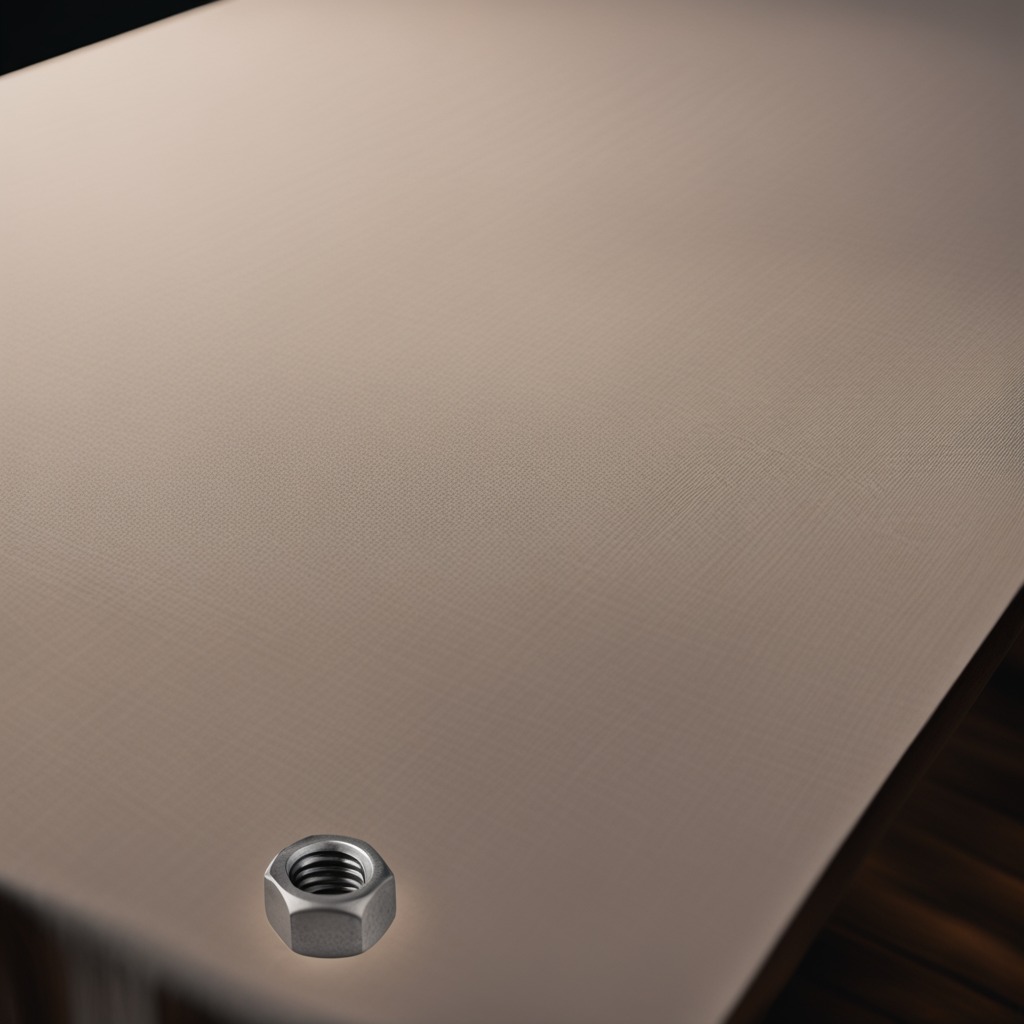
A metal nut is lying on a wooden table inside a workshop at night.